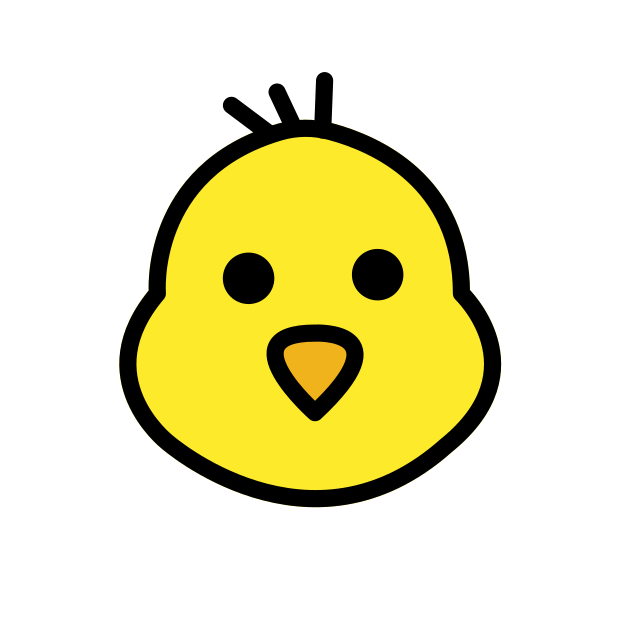
Emoji: 🐤
Name: baby chick
Unicode: 0x1f424